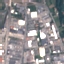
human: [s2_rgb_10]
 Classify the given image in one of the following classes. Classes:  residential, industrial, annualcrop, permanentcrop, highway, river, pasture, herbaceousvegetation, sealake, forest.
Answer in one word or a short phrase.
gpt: Industrial